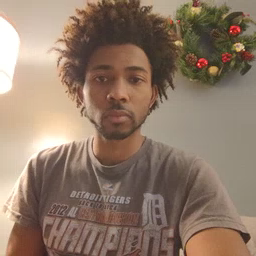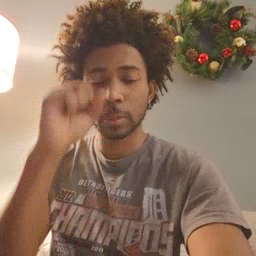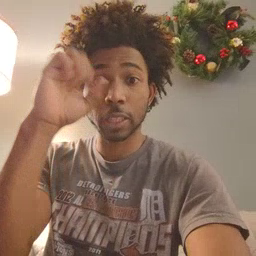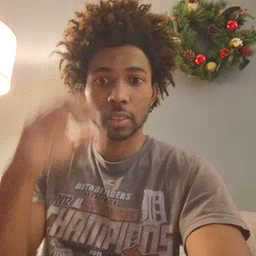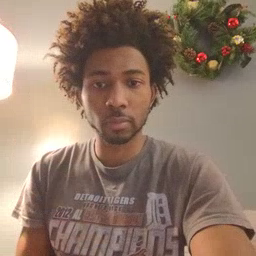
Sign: awake